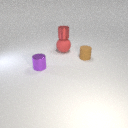
small brown rubber cylinder in front of large red rubber sphere